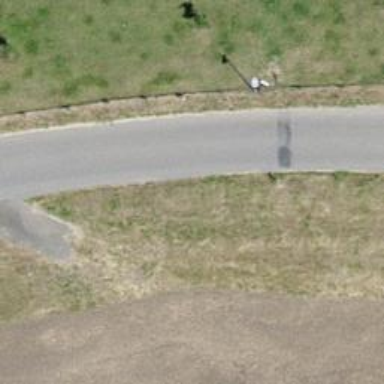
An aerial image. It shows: Unclassified road with asphalt surface.